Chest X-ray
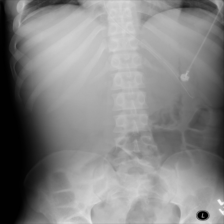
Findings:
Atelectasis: negative
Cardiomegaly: negative
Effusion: negative
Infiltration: negative
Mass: negative
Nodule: negative
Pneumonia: negative
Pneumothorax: negative
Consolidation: negative
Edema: negative
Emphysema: negative
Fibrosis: negative
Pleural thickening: negative
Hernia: negative